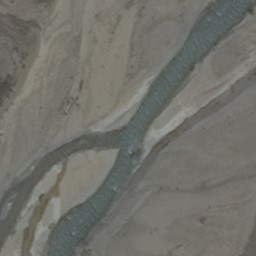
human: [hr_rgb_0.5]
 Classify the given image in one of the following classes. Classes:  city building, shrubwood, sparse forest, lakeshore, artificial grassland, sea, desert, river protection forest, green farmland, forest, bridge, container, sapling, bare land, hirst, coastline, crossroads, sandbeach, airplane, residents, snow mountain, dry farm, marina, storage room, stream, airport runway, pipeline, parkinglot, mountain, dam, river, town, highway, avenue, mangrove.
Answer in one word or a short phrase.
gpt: river